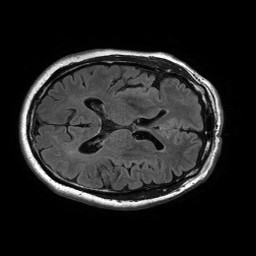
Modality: FLAIR
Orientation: axial
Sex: male
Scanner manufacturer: philips
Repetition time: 11 s
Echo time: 0.125 s